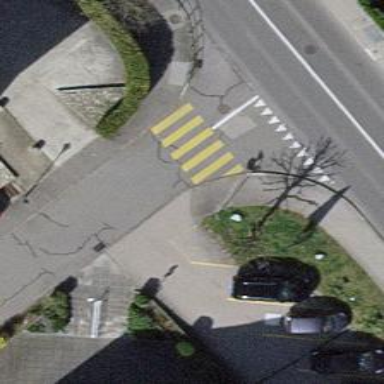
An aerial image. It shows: Zebra crossing on the road.